Question: I followed zend <URL> to solve my problem.
Scenario:
I have two fieldset. JudgesFieldset and JudgesCareerFieldset (one judge has multiple career so i need to use collection in judge fieldset). JudgesCareerFieldset has doctrine 2 object manager dependency for creating select element and create service of JudgesCareerFieldset in module.php as described in the <URL>. Everything is fine and working and create form successfully. The code and example shown below.
'''
class JudgesCareerFieldset extends Fieldset implements InputFilterProviderInterface {
private $entityManager;
public function __construct(ObjectManager $entityManager) {
parent::__construct('judges-career');
$this->entityManager = $entityManager;
$this->setHydrator(new DoctrineHydrator($entityManager))
->setObject(new Judges());
//fields of the entity
}
'''
and
'''
class JudgesFieldset extends Fieldset implements InputFilterProviderInterface {
private $entityManager;
public function __construct(ObjectManager $entityManager) {
parent::__construct('judges');
$this->entityManager = $entityManager;
$this->setHydrator(new DoctrineHydrator($entityManager))
->setObject(new Judges());
//Remaining Fields of the Judge entities
}
public function init() {
$this->add(array(
'type' => 'Zend\Form\Element\Collection',
'name' => 'judgeCareer',
'options' => array(
'label' => 'Please Judge Career',
'count' => 2,
'should_create_template' => true,
'allow_add' => true,
'target_element' => array(
'type' => 'CaseLaw\Judges\Form\JudgesCareerFieldset'
),
),
));
}}
'''
and form code
'''
class JudgesFieldsetForm extends Form {
public function __construct(ObjectManager $entityManager) {
parent::__construct('Judges');
$this->setAttribute('method', 'post')
->setHydrator(new DoctrineHydrator($entityManager));
$judgesFieldset = new \Caselaw\Judges\Form\JudgesFieldset($entityManager);
$judgesFieldset->setUseAsBaseFieldset(true);
$this->add($judgesFieldset);
$this->add(array(
'name' => 'submit',
'attributes' => array(
'type' => 'submit',
'value' => 'Add Judge',
'id' => 'submit',
'class' => 'btn btn-primary'
),
));
}}
'''

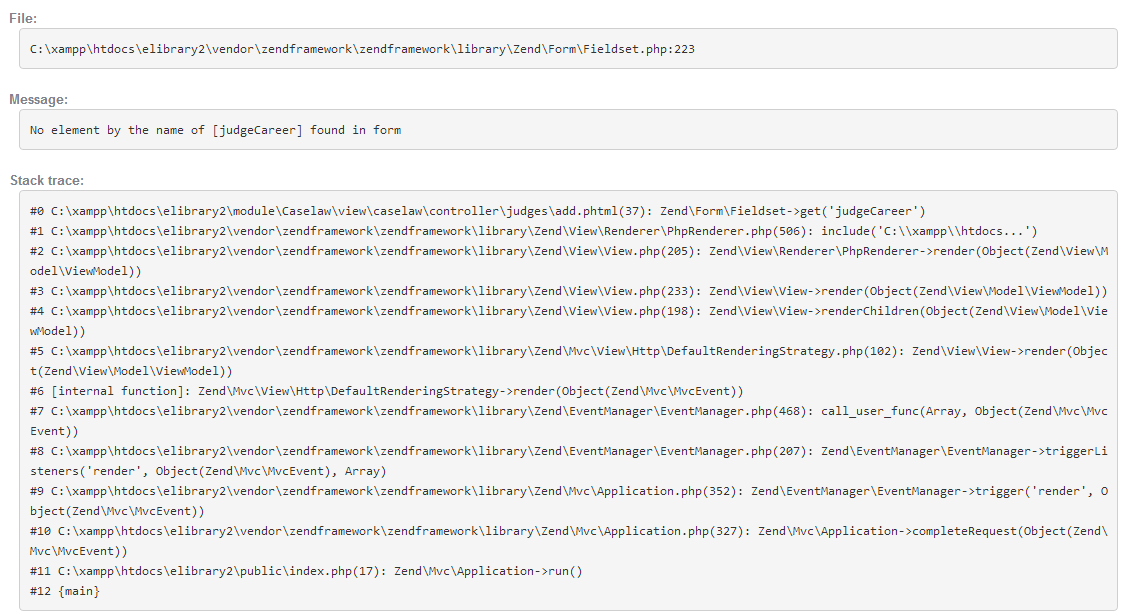
Answer: I solved my problem by changing in collection code in JudgesFieldset class.
'''
$this->add(array(
'type' => 'Zend\Form\Element\Collection',
'name' => 'judgeCareer',
'options' => array(
'label' => 'Please Judge Career',
'count' => 2,
'should_create_template' => true,
'allow_add' => true,
'target_element' => array(
'type' => 'CaseLaw\Judges\Form\JudgesCareerFieldset'
),
),
));
'''
Change to
'''
$this->add(array(
'type' => 'Zend\Form\Element\Collection',
'name' => 'judgeCareer',
'options' => array(
'label' => 'Please choose categories for this product',
'count' => 2,
'should_create_template' => true,
'allow_add' => true,
'target_element' => new \Caselaw\Judges\Form\JudgesCareerFieldset($this->entityManager)
),
));
'''